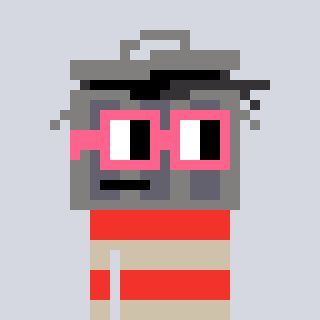
a pixel art character with square pink glasses, a trashcan-shaped head and a bege-colored body on a cool background